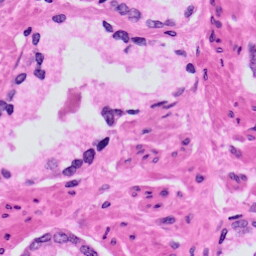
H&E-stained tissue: Prostate